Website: crate-barrel
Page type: billing-address
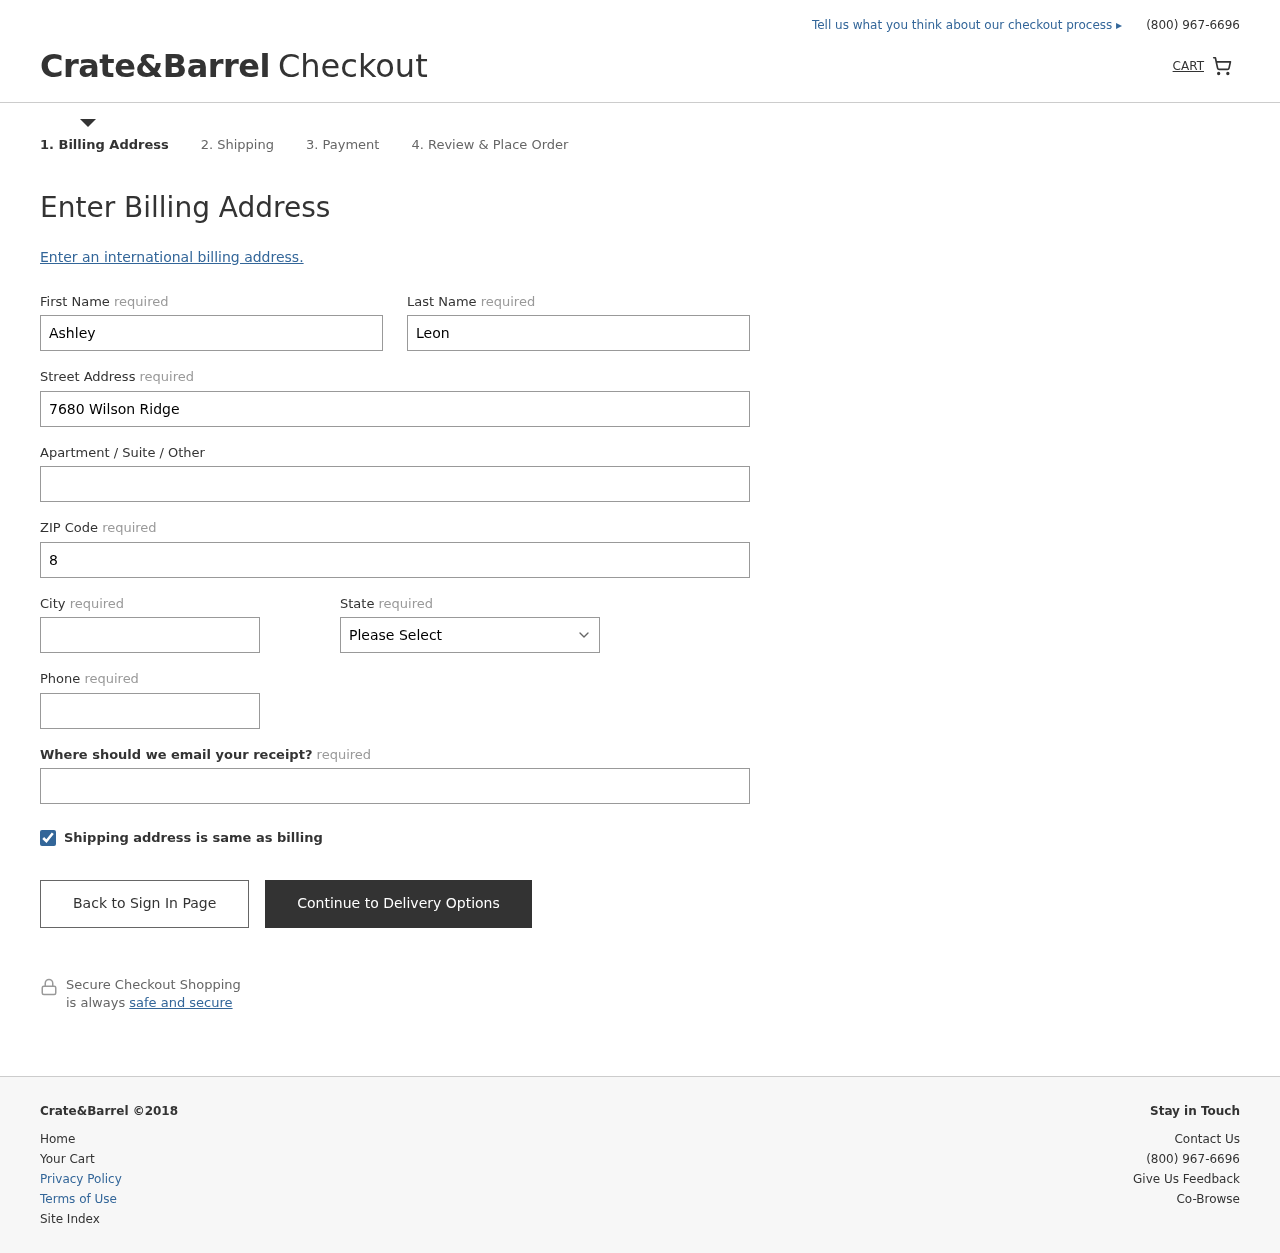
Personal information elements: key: PII_STATE
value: Florida
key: PII_FIRSTNAME
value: Ashley
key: PII_LASTNAME
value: Leon
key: PII_STREET
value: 7680 Wilson Ridge
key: PII_POSTCODE
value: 87585
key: PII_CITY
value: Peterton
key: PII_PHONE
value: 6274728342
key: PII_EMAIL
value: ashleyleon@gmail.com